Question:
Problem occurs if I log in as a standard user.
Tools | Options | Environment | General | ComboBox Color Theme: is grayed out
I tried:
- - - - - - - -
Problem is gone and Visual Studio works as expected if I log in as admin user.
Expression Blend 12 Update 4 is working well, shows editor colors.
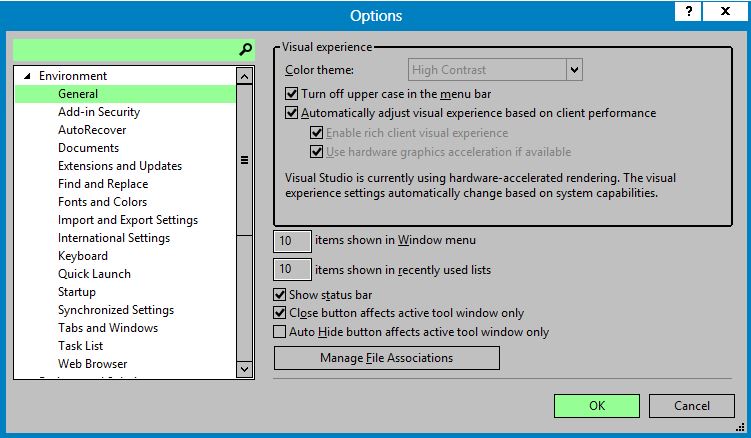
Answer: It turned out that the windows theme color settings caused the issue. I moved to a windows built in theme.